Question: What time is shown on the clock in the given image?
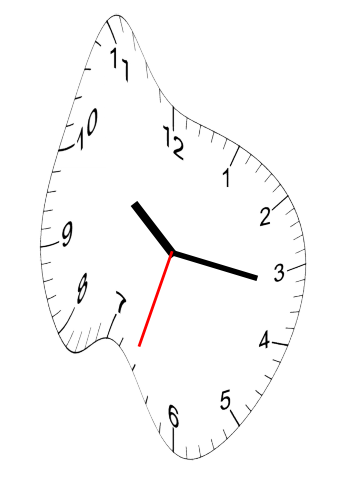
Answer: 10:16:33